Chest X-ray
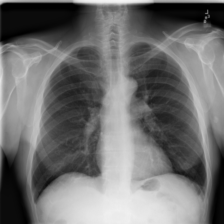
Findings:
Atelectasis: positive
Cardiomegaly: negative
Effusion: negative
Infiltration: negative
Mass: negative
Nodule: positive
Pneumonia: negative
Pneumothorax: negative
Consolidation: negative
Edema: negative
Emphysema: negative
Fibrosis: negative
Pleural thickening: negative
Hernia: negative